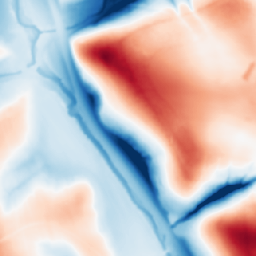
Category: multiscale
Decomposition family: dog_multiscale
Decomposition parameters: sigma_ratio: 2
n_scales: 5
base_sigma: 1
Upsampling method: area
Upsampling parameters: scale: 8
Upsampling scale: 8